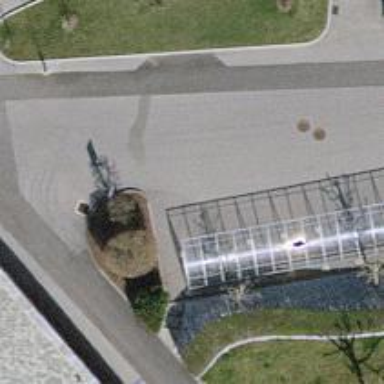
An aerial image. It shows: Bicycle parking shed.